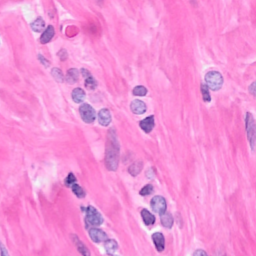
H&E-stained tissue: Breast